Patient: sex F, age 56
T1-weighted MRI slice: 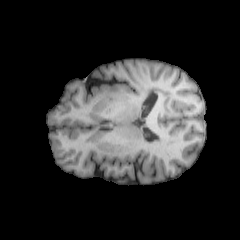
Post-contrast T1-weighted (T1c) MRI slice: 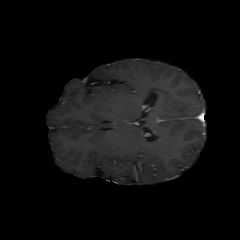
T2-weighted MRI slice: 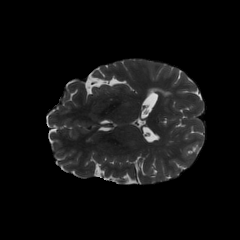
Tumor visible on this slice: no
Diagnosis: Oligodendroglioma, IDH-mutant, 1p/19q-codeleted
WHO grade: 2